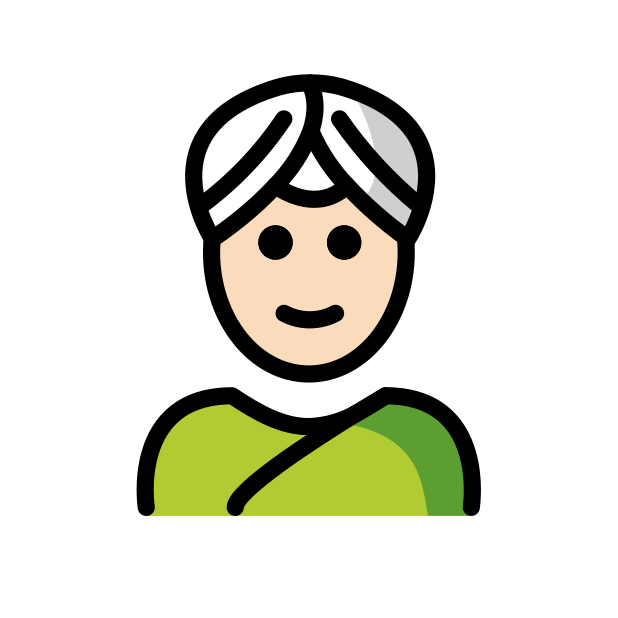
woman wearing turban: light skin tone